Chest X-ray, AP view. Patient: 76 years old, sex M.
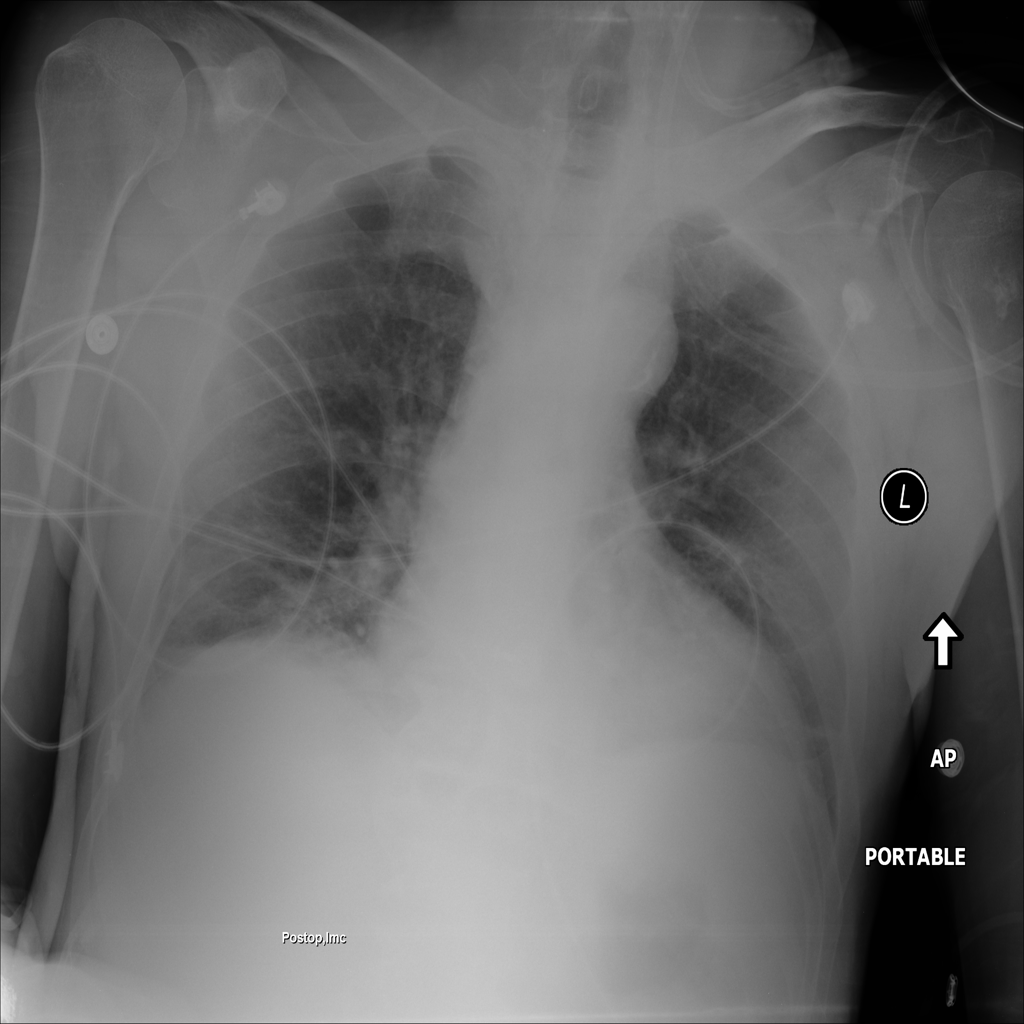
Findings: Atelectasis